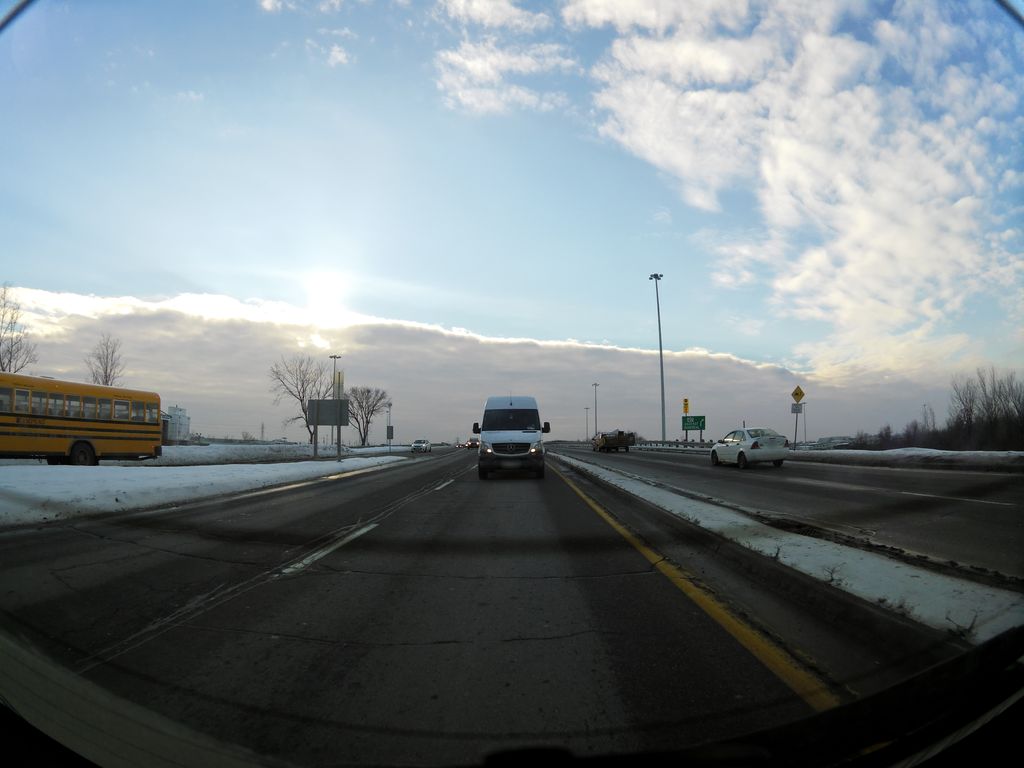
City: ottawa-gatineau